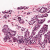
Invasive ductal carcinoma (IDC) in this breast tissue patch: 0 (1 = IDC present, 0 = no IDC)